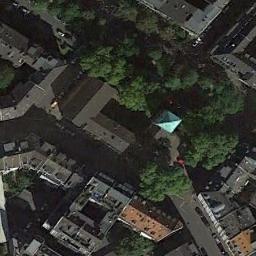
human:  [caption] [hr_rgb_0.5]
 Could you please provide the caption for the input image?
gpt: This is a parish and there are many trees outside .

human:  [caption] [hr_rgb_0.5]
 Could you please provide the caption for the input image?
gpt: A church with a black roof with a turquoise tower on the roof, Many buildings around the church and roads and trees with many cars .

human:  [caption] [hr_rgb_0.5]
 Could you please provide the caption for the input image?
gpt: The church with a blue roof is surrounded by many buildings and trees .

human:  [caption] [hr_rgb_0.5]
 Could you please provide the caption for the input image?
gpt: The church with a pointed tower and the rest of the church has some brown sloping roofs .

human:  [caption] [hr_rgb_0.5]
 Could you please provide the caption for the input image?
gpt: There are many trees near the church .